Interaction volume radius: 10 \u00c5
Interaction volume height: 10 \u00c5
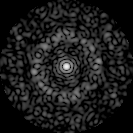
Disorder parameter: 0.8468